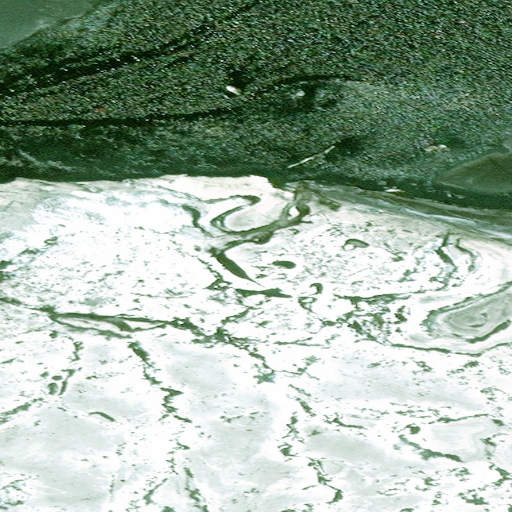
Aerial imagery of cape in Alaska named Pitkas Point containing only unknown